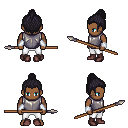
a pixel art fantasy rpg character, male body template, human, dark skin, steel chest armor, white pants, raven short topknot hairstyle, white cloth bracers, maroon shoes, spear, four views (front, back, left, right), 2x2 character sprite sheet, small pixel art, hard edges, no anti-aliasing